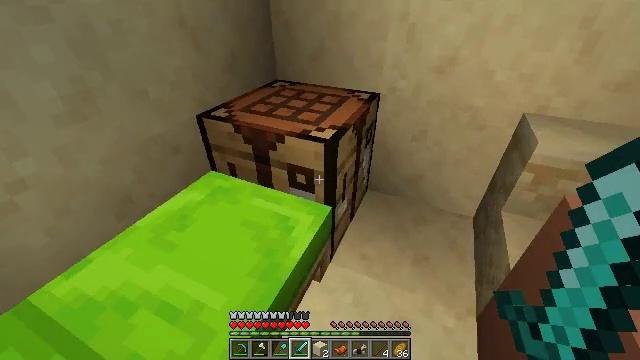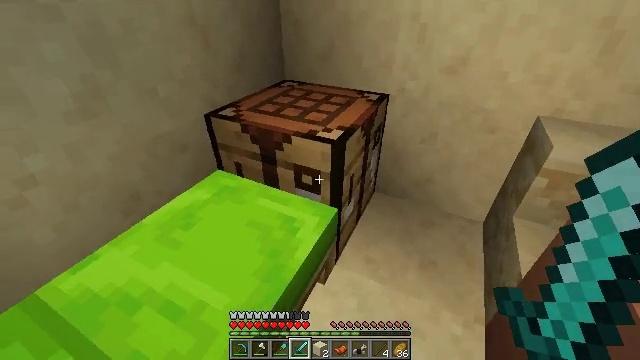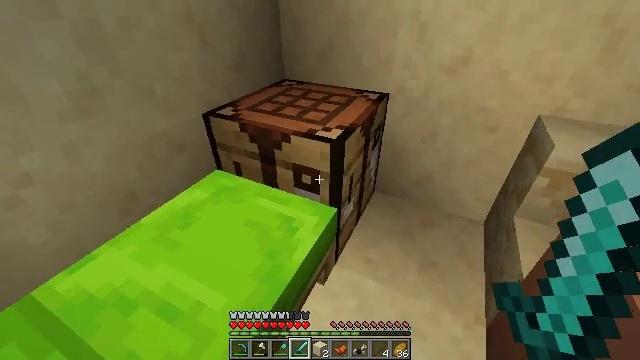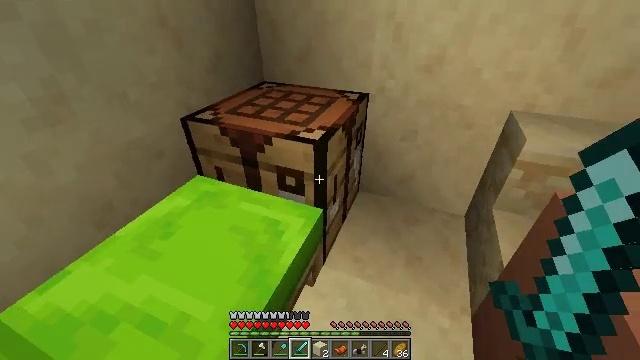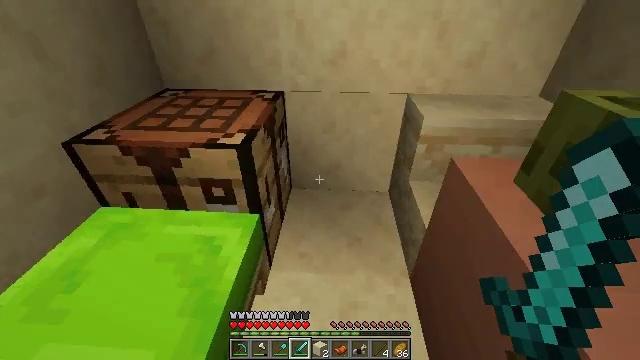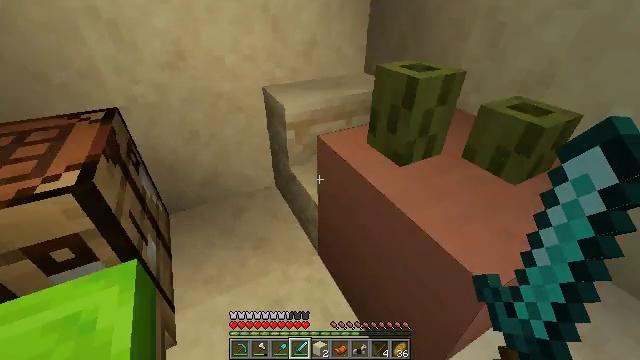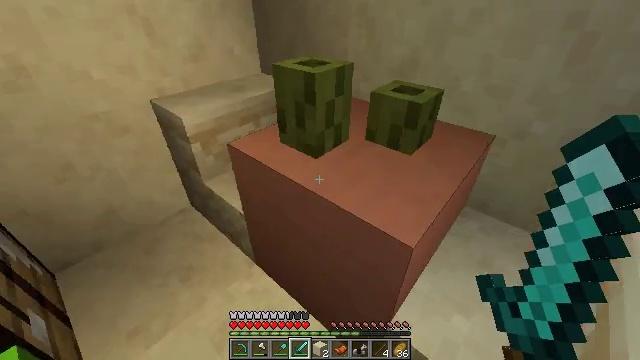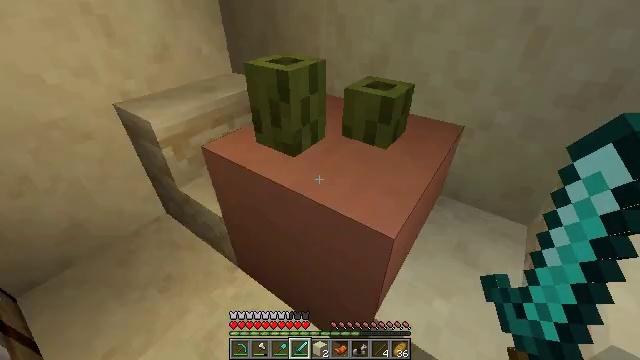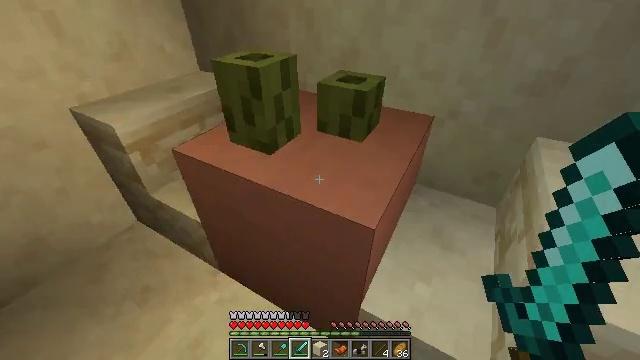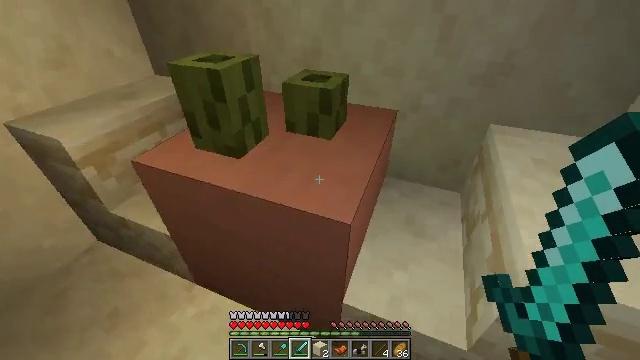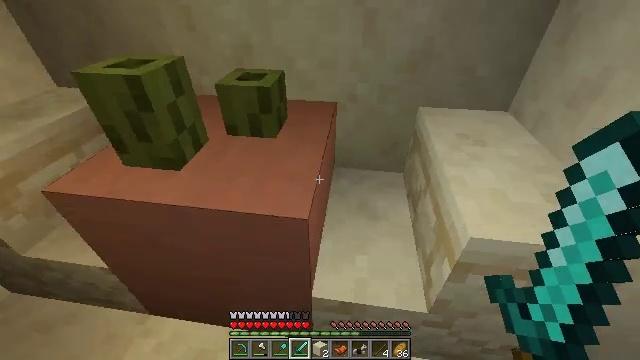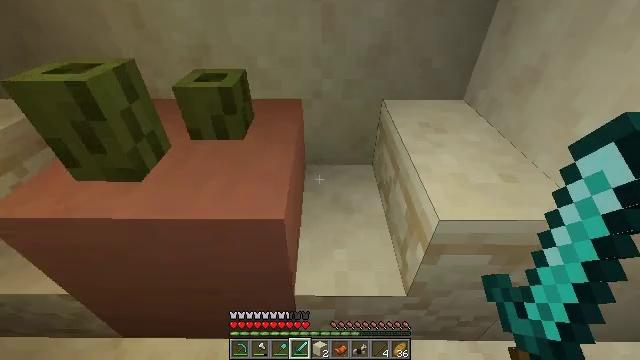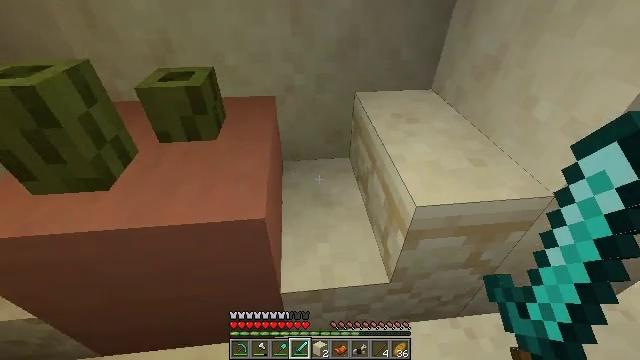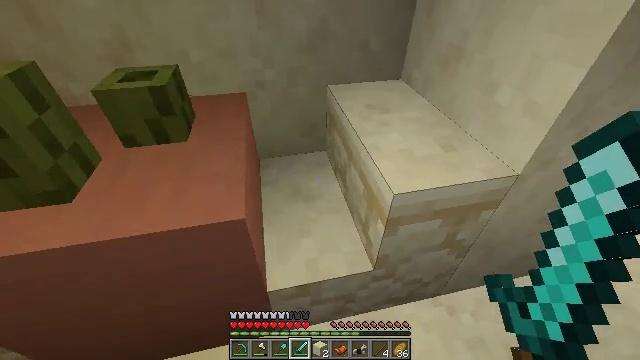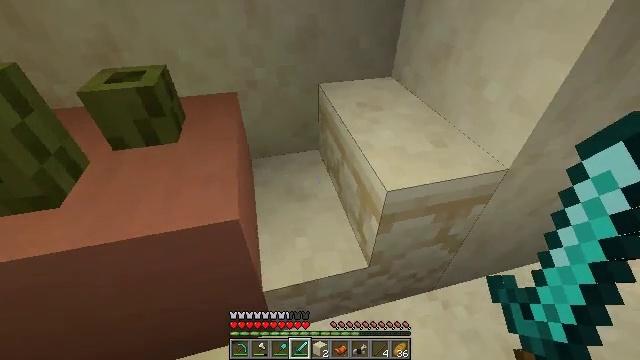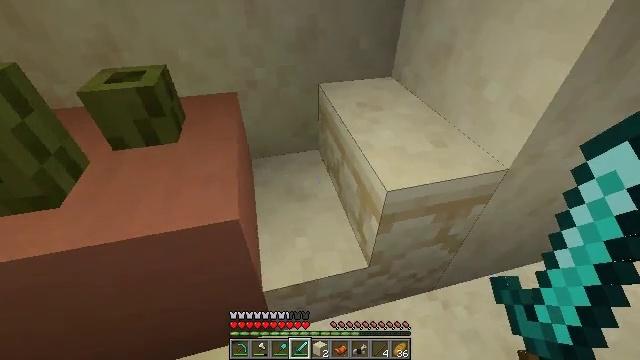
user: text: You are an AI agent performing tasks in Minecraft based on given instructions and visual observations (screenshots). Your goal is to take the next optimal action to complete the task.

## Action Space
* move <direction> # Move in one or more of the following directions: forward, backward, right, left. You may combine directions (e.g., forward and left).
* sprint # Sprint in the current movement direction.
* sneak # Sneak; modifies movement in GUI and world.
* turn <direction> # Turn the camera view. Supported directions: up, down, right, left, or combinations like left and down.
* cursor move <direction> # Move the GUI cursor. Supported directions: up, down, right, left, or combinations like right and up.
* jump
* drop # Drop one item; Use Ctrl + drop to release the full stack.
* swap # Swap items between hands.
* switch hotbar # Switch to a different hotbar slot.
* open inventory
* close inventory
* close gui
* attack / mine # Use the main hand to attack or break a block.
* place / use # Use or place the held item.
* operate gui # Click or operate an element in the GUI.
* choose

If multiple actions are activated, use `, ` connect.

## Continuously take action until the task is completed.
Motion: motion action
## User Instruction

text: Mine the lime bed to collect it.
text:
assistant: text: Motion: turn left
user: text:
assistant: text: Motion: no_op
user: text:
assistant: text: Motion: turn right
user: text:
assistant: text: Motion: turn right
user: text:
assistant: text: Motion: turn right
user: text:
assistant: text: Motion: turn right
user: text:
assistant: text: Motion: turn right
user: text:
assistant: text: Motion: turn right
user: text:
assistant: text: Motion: turn right
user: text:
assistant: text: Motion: turn right
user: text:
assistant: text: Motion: turn right
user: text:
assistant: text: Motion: turn right and down
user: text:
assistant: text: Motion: turn right and down
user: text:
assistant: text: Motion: turn right
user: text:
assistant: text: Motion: no_op
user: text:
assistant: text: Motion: no_op
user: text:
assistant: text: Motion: turn left and down
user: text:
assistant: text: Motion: move forward, turn left
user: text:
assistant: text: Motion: move forward, turn left
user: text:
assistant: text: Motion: move forward, turn left
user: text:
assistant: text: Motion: move forward, turn left
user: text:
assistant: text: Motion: move forward, turn left
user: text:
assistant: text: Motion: turn left
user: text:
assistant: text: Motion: turn left
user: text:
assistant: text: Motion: turn left
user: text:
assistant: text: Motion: turn left
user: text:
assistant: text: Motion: no_op
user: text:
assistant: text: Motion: attack / mine
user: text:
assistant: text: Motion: attack / mine
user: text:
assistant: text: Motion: attack / mine